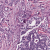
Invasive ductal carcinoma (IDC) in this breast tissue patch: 1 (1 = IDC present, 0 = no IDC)